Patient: sex M, age 51
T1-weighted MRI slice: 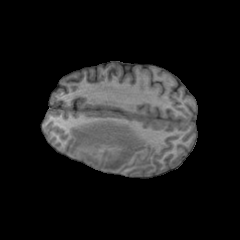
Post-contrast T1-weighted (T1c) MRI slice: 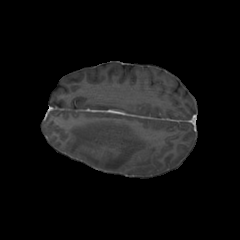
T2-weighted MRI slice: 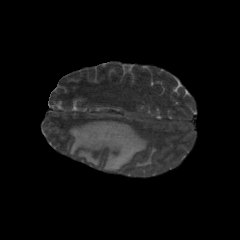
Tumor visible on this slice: yes
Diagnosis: Glioblastoma, IDH-wildtype
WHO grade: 4